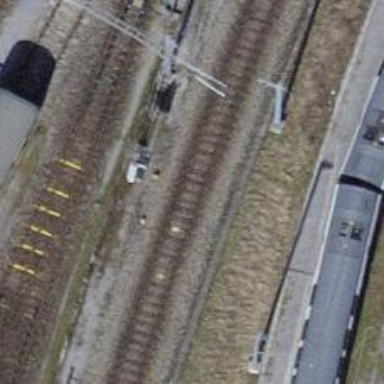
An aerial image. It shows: Railway signal.